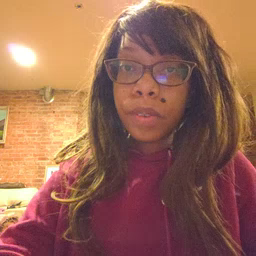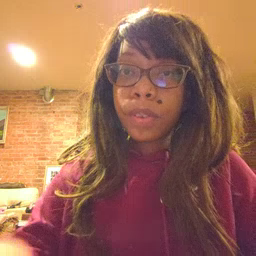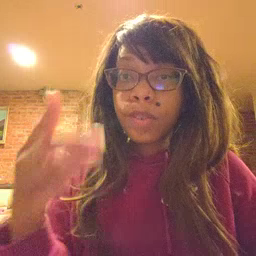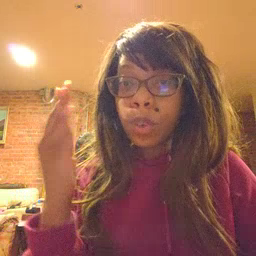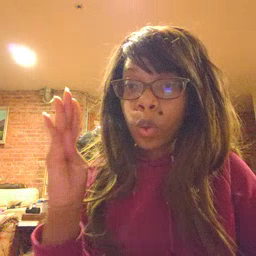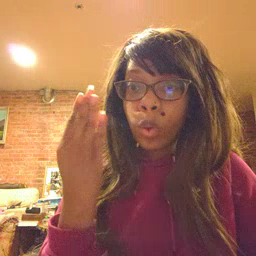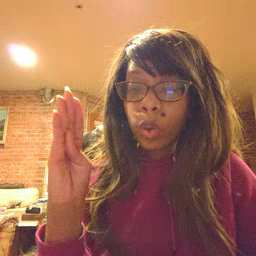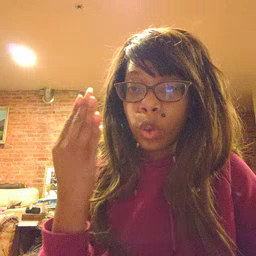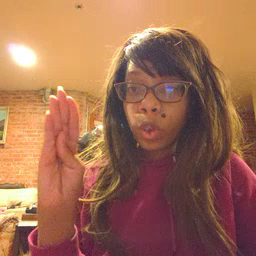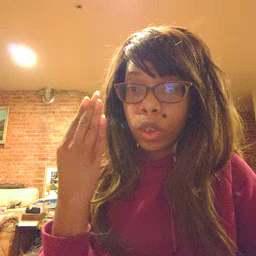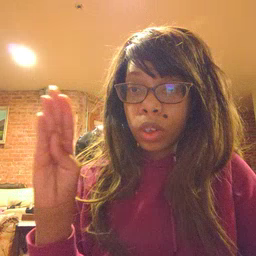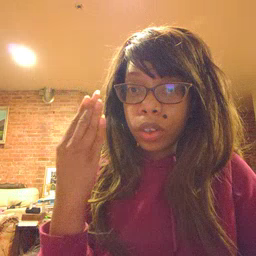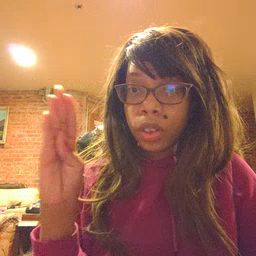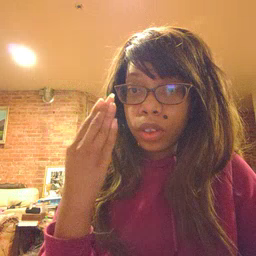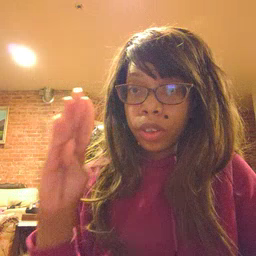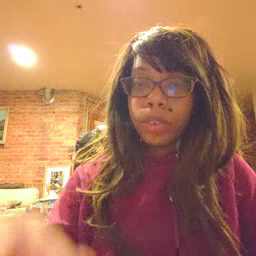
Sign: blue